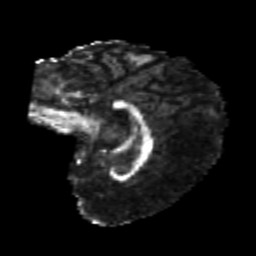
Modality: FA
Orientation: sagittal
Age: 24
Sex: female
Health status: healthy
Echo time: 0.074 s